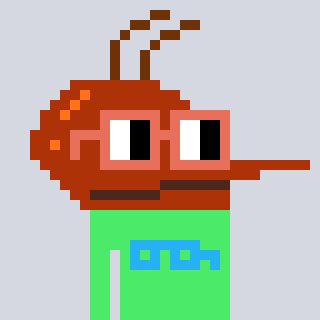
a pixel art character with square orange glasses, a mosquito-shaped head and a teal-colored body on a cool background